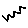
Label: zigzag